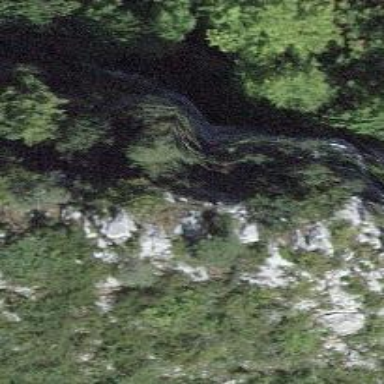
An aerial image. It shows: Cliff in nature.